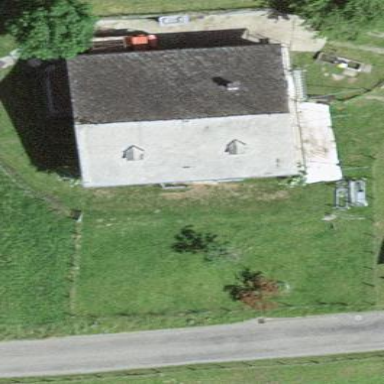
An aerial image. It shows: Farm auxiliary building with gabled roof.